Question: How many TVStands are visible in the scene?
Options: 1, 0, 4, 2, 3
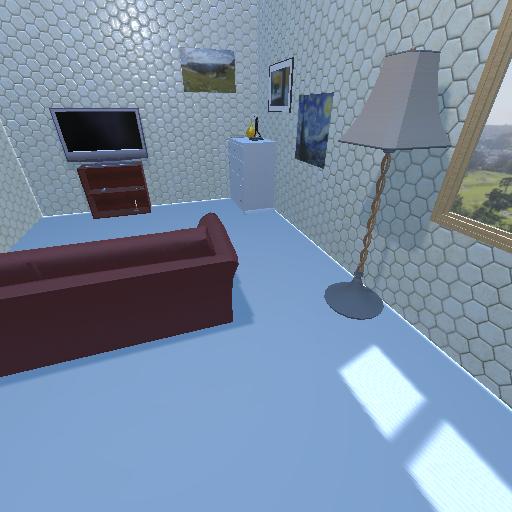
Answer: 1